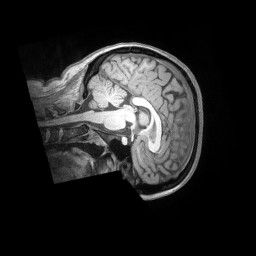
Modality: T1w
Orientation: sagittal
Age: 23
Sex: female
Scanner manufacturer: siemens
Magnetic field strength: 3 T
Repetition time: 2.53 s
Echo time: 0.00164 s